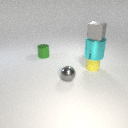
large cyan metal cylinder above small yellow rubber cylinder